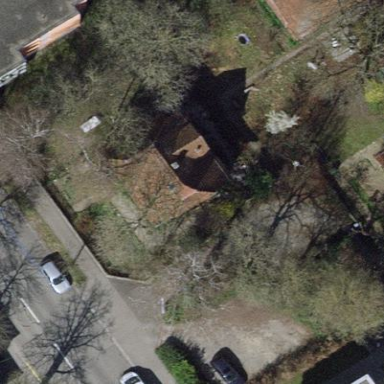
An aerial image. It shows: Detached building.